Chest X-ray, PA view. Patient: 32 years old, sex F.
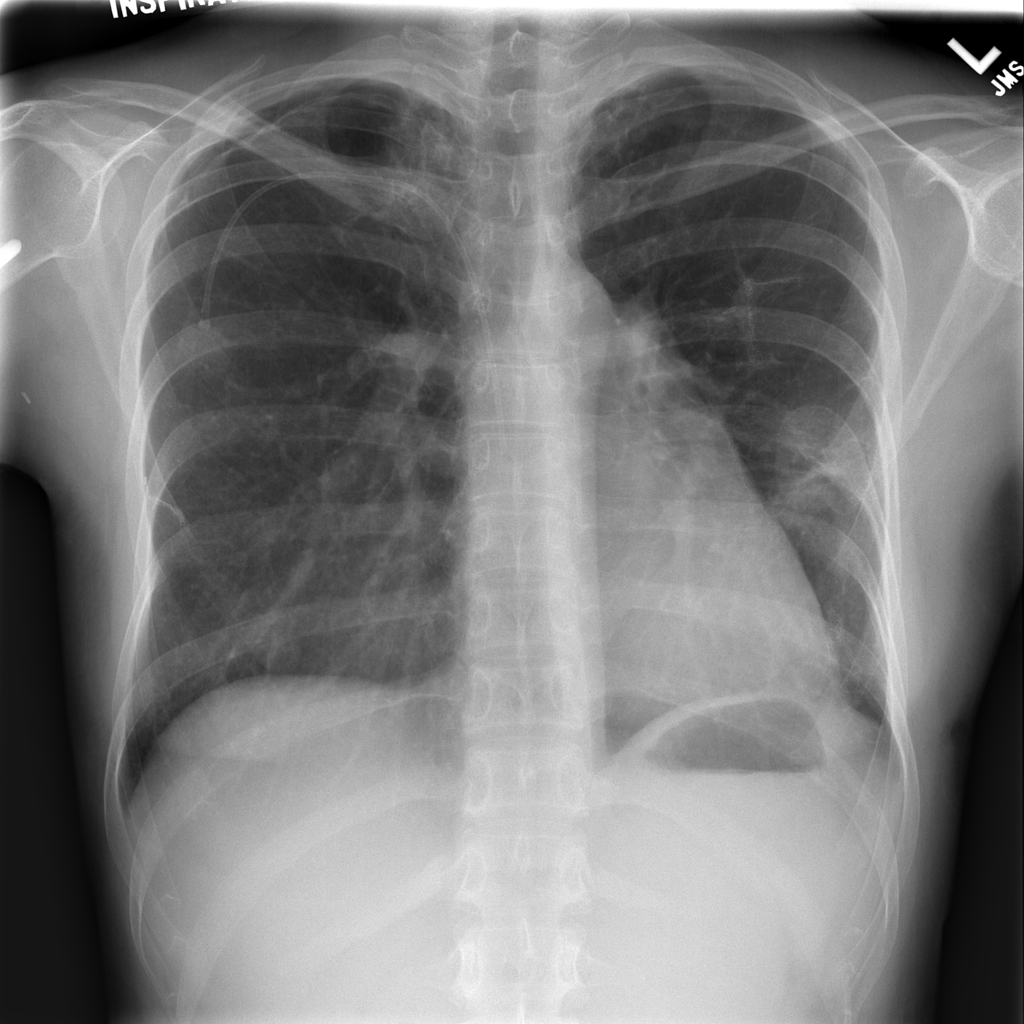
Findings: Pneumothorax